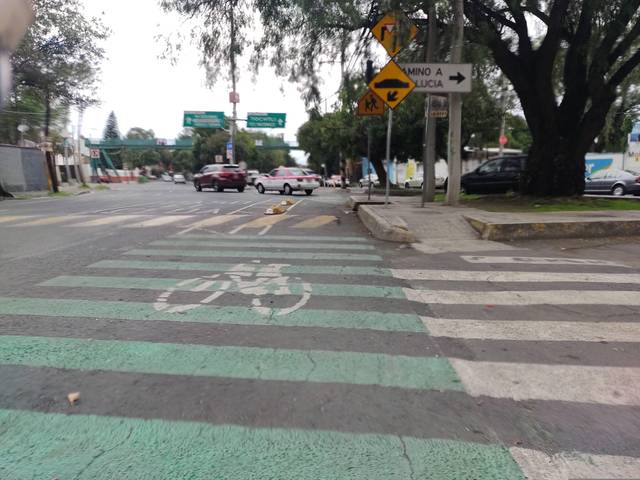
Region: Mexico
Coordinates: 19.478, -99.192